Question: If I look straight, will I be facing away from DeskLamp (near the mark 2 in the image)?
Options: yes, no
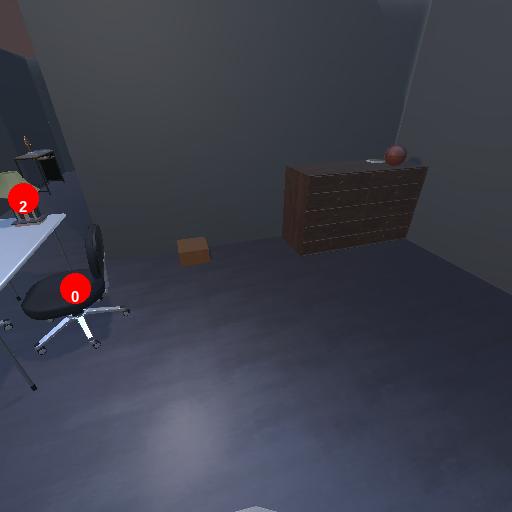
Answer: yes